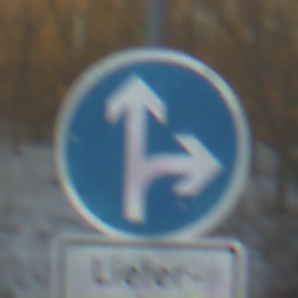
Verkehrszeichen: VorgeschriebeneFahrtrichtungGeradeausOderRechts
Zusatzzeichen unten: BesondereFahrzeugeUndTransportgueter5
Umgebung: Outdoor, Nature
Tageszeit: SunriseSunset
Wetter: Clear
Licht: Natural
Jahreszeit: Winter
Kontrast: LowContrast